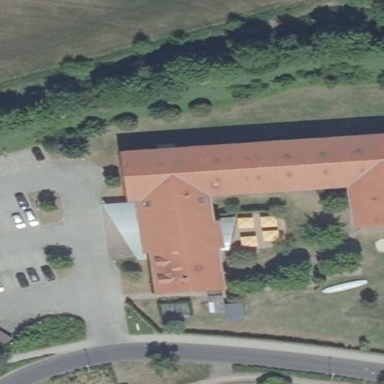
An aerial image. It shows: Hotel building.